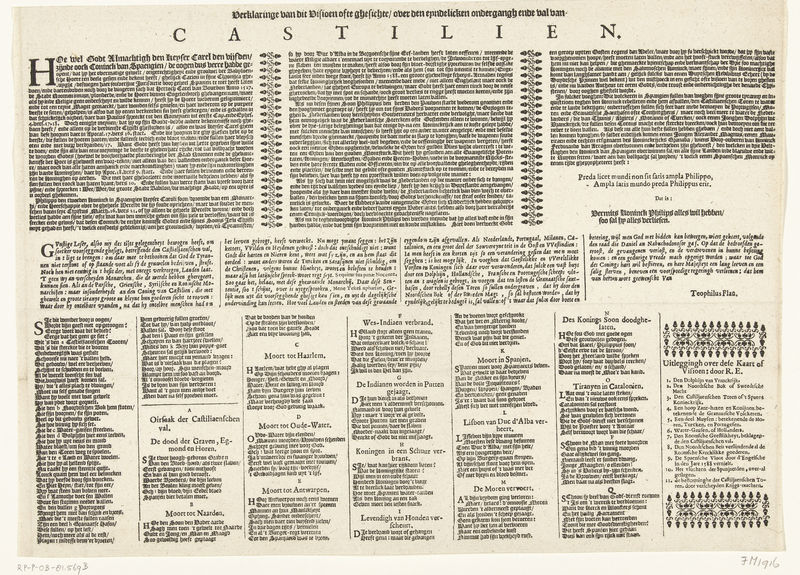
Titel: Tekstblad bij de prent van het visioen van de ondergang van Spanje, ca. 1630
Standort: Amsterdam
Institution: Rijksmuseum
Schlagwörter: columns, white, black, picture, print, netherlands, german, germany, spanish, paper, decoration, line, writing, letters, letter, newspaper, design, history, style, art, lines, book, dutch, script, row, tan, page, latin, text, words, manuscript, press, numbers, author, capitals, haarlem, news, title, copy, partition, word, sentences, type, highlight, document, characters, article, verses, columb, castilien, castillien, paragraphs, capitaly, italics, broshuere, alphabets, heading, articles, paperpage book manuscript, carachers